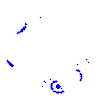
Particle: kaon